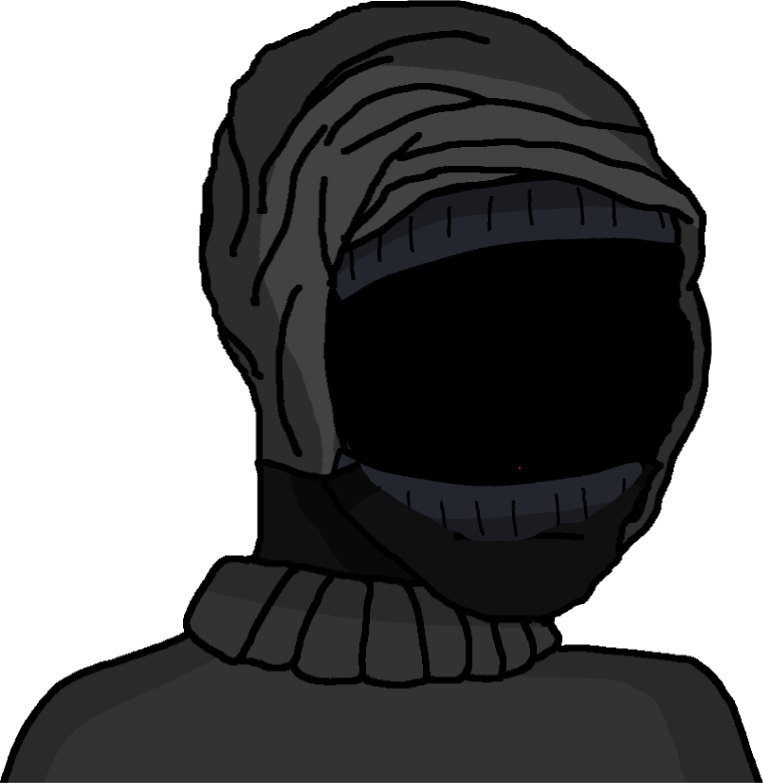
Label: 5_Alien